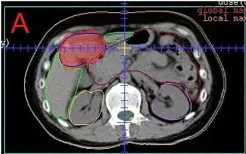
Dose-planning of radiotherapy. Planned target volume (GTV: red, PTV1: blue) covered by the 95% isodose can be seen in. Axial.
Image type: radiology (ct)